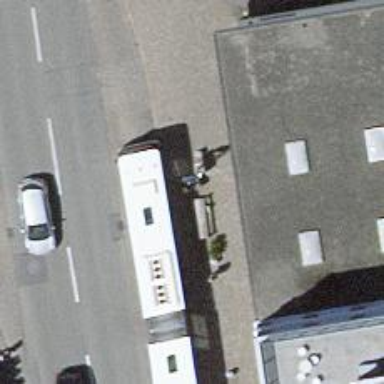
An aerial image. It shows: Bus stop with platform for public transport.